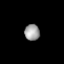
Tissue: lung
Cell type: Smooth muscle cells
Senescence score: 0.5904
Nuclear area (px): 237
Mean DAPI intensity: 160.262